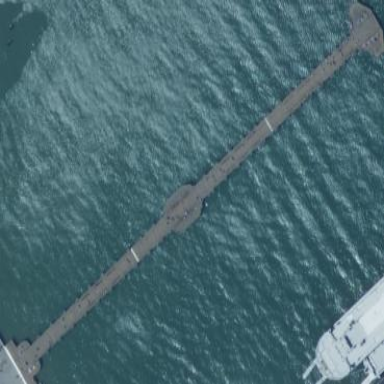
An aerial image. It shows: Man-made pier.